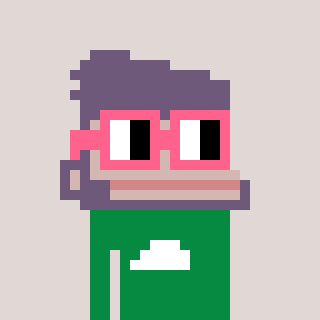
a pixel art character with square pink glasses, a ape-shaped head and a green-colored body on a warm background